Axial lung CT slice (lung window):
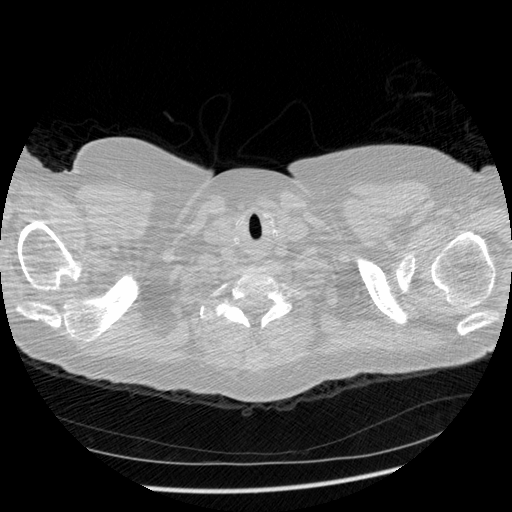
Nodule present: no